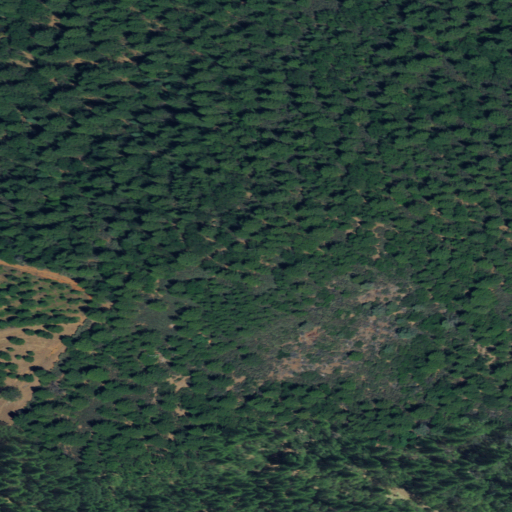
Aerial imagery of mountain in California named Dixon Hill containing evergreen forest, mixed forest, and shrub